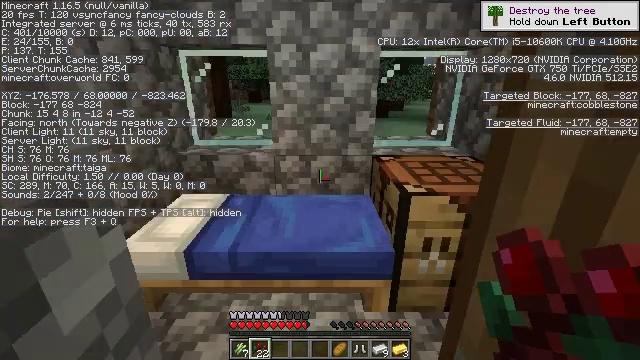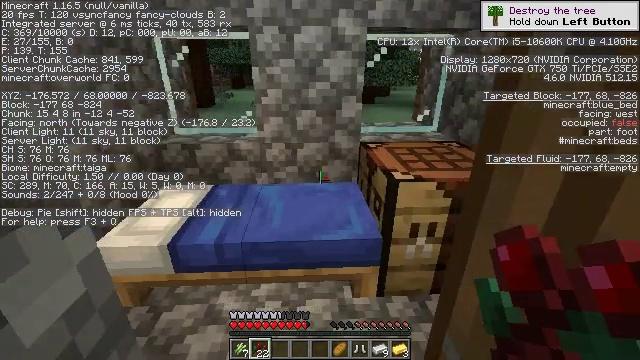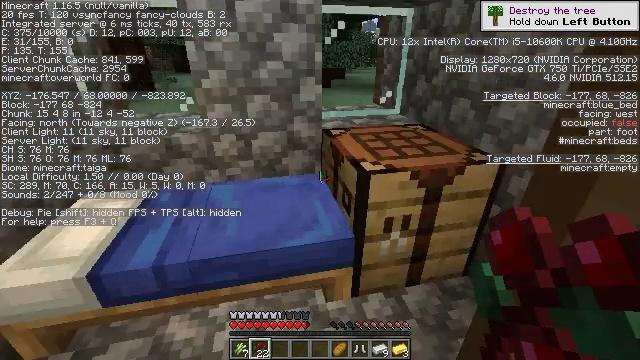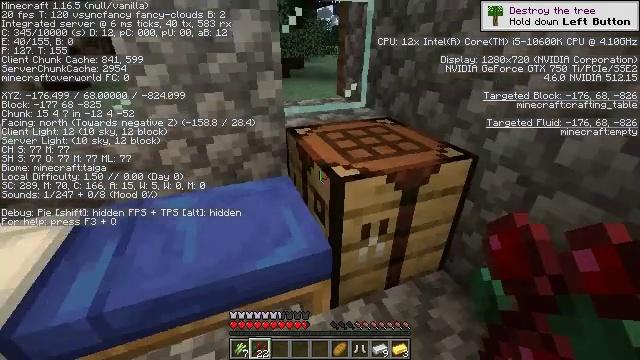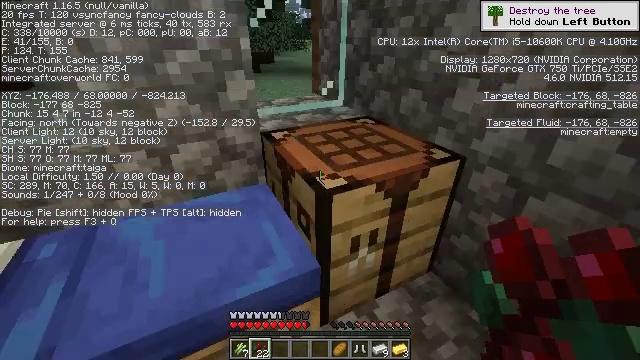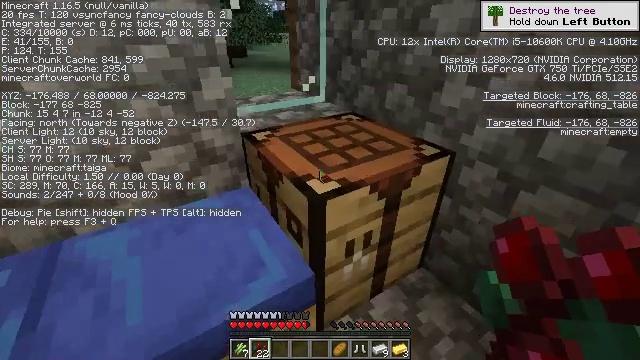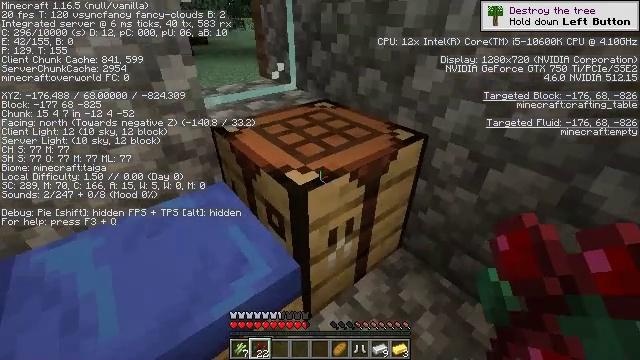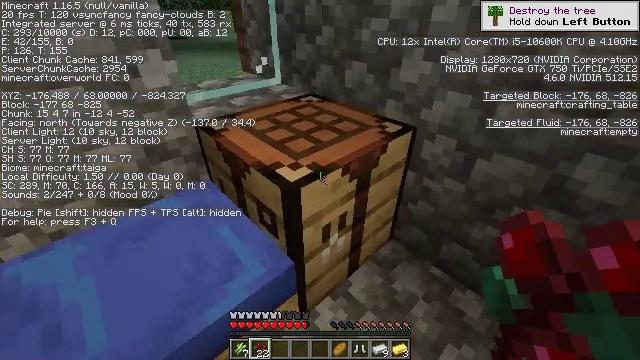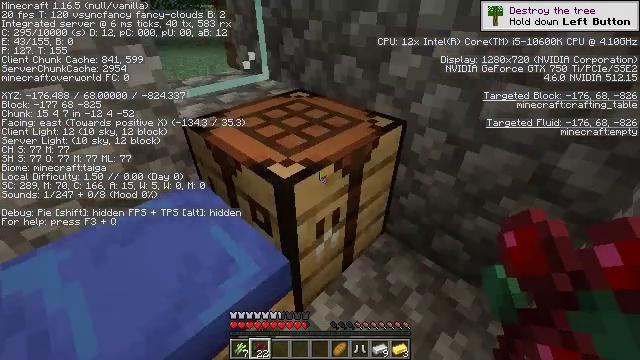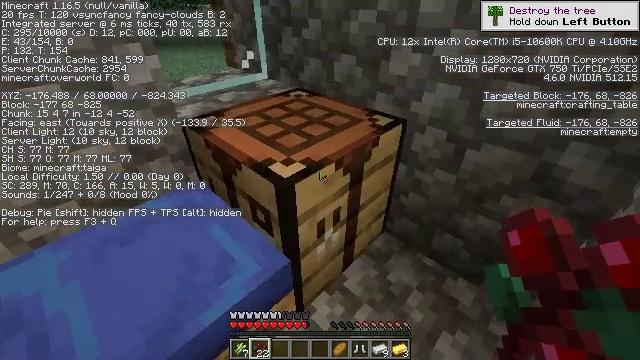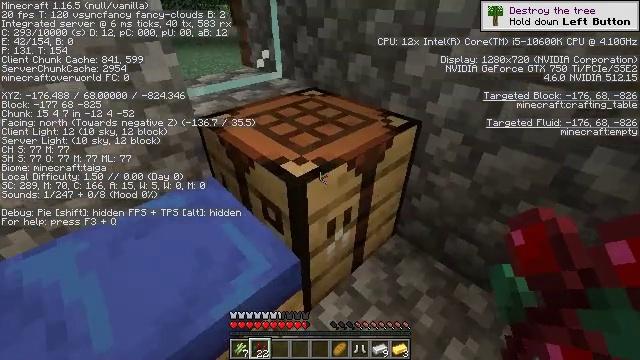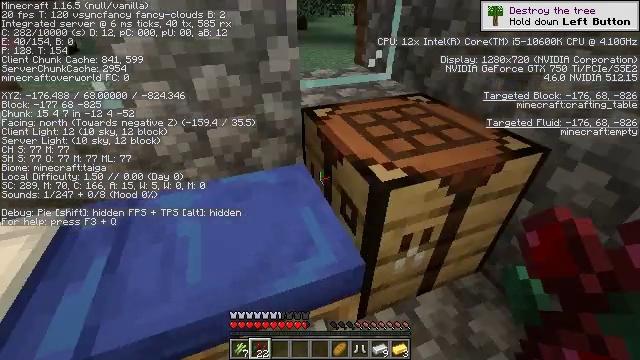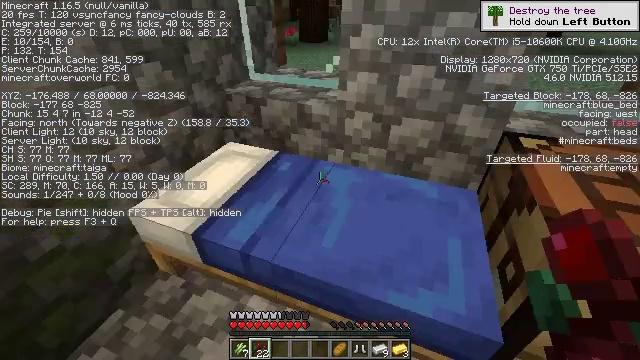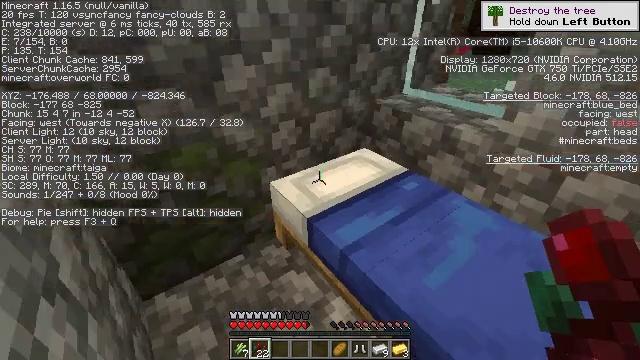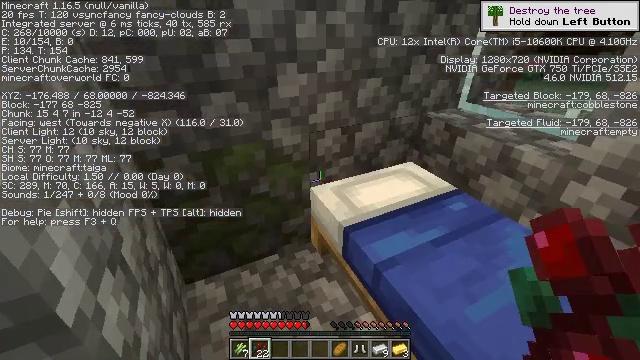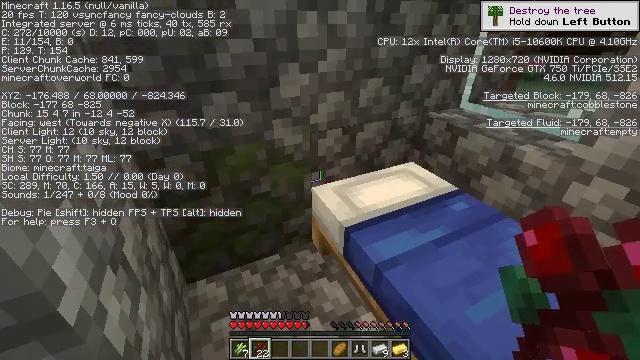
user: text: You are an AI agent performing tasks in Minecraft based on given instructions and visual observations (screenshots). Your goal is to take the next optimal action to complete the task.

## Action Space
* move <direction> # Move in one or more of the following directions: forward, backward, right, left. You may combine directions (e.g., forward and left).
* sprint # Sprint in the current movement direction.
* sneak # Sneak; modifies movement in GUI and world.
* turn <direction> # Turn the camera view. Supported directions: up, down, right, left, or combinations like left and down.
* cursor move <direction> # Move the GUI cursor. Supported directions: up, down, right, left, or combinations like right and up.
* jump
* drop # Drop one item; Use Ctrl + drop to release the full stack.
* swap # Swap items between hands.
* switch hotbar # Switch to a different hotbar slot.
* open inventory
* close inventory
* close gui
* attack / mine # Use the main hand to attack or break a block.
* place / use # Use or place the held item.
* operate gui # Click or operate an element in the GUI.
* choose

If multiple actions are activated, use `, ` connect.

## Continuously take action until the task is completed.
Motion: motion action
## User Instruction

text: Harvest a pumpkin from the field.
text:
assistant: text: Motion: move forward, turn right and down
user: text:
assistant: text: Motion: move forward, turn right and down
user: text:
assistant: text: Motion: move forward, turn right and down
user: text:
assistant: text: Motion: turn right and down
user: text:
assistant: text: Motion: turn right and down
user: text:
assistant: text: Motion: turn right and down
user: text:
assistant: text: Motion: turn right and down
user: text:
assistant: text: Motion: turn right
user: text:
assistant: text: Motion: no_op
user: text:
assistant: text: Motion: turn left
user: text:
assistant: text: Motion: turn left
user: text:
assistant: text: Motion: turn left
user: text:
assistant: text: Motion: turn left and up
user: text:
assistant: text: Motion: turn left and up
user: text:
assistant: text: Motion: no_op
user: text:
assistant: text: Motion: no_op
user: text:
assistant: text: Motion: no_op
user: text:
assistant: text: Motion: no_op
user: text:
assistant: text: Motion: no_op
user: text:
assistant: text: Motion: no_op
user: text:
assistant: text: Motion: no_op
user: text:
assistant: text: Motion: no_op
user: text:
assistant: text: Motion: turn left
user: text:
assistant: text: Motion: turn left and down
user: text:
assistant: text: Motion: turn left
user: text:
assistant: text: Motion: turn left
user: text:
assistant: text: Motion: turn left
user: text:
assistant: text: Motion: turn left
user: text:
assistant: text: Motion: turn left
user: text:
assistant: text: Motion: turn left